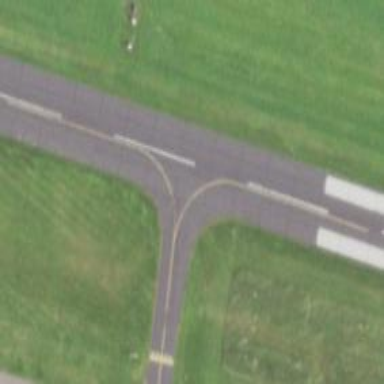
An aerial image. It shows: Image of taxiway at airport.